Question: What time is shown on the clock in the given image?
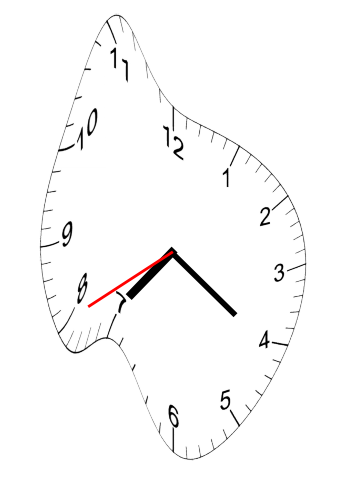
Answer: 07:20:40